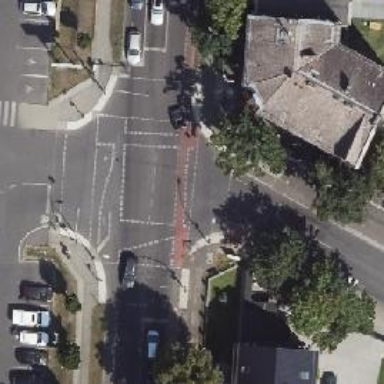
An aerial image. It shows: Road with "give way" sign.